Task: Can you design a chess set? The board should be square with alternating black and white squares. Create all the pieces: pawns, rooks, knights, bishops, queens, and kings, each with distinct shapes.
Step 3937:
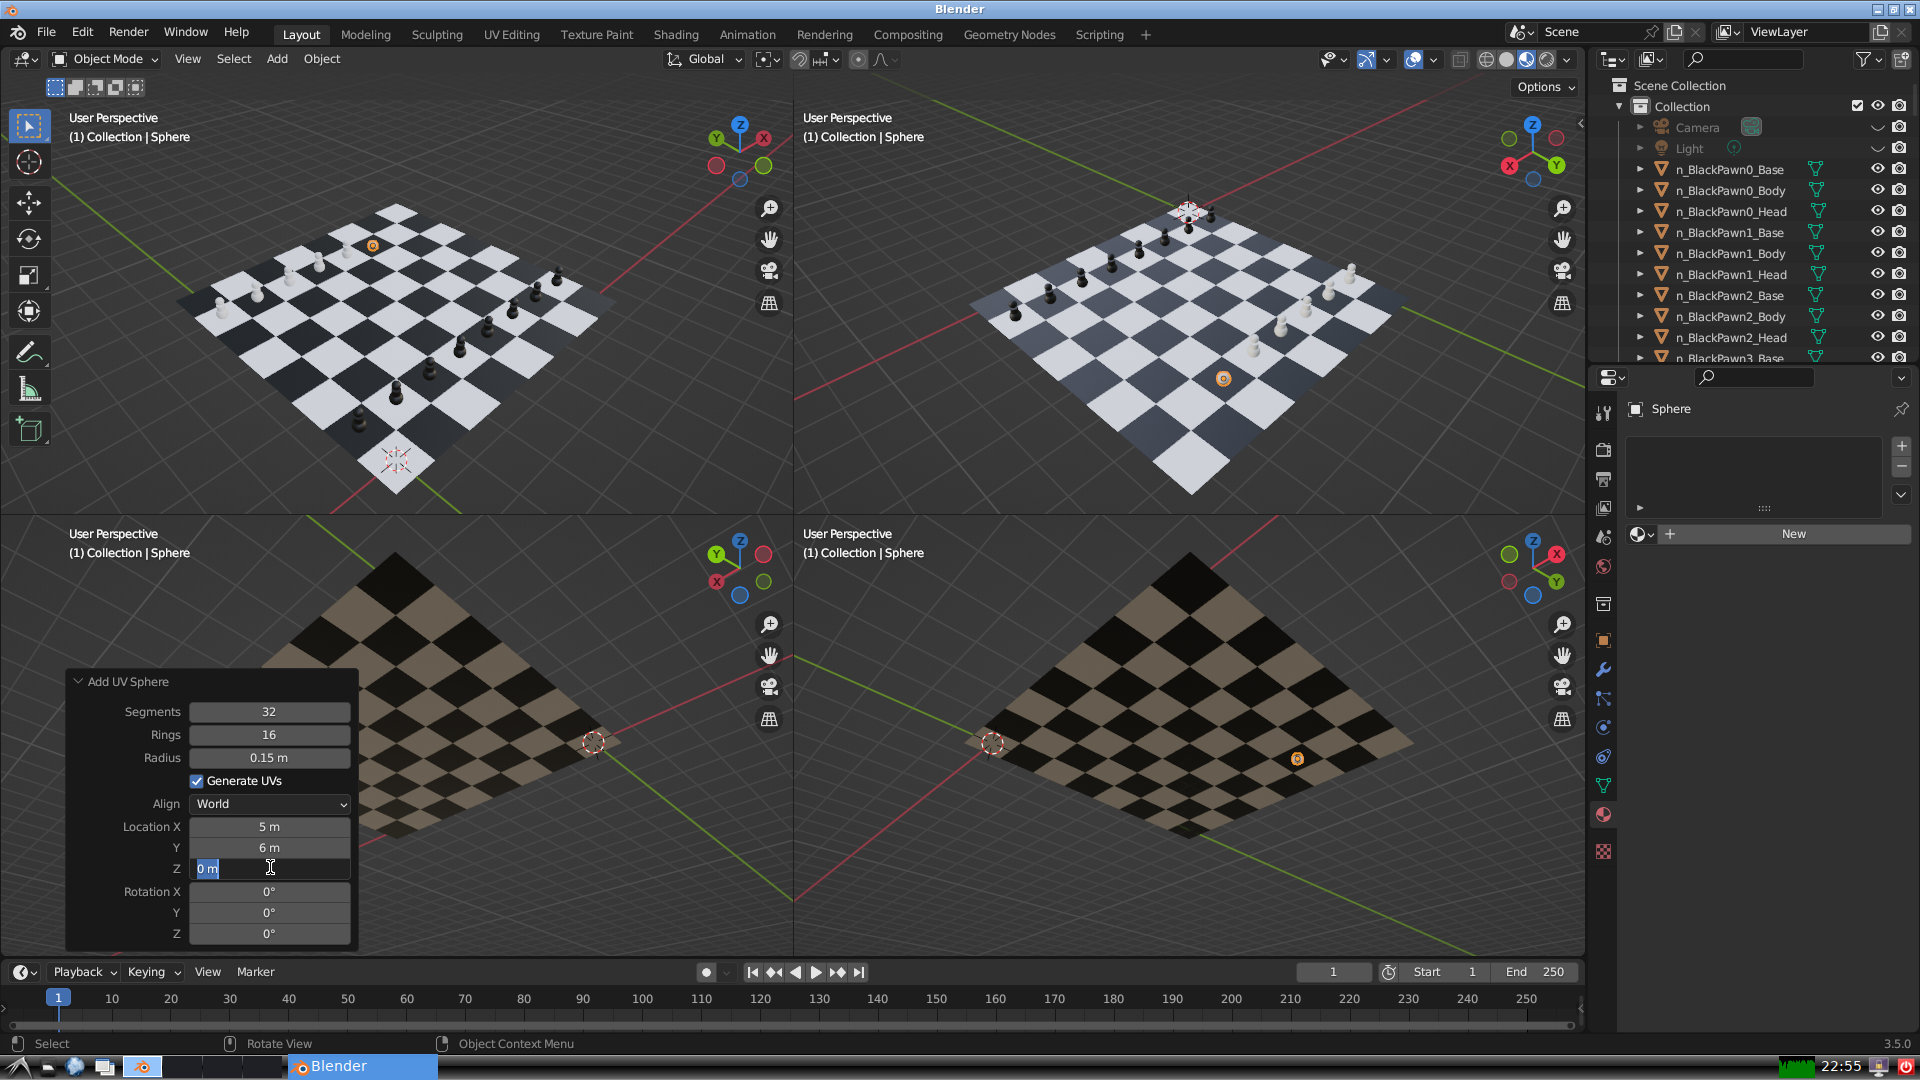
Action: input_text: 0.15